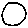
Label: circle